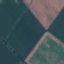
Label: AnnualCrop